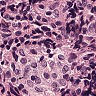
Metastatic tissue present: no